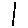
Label: line